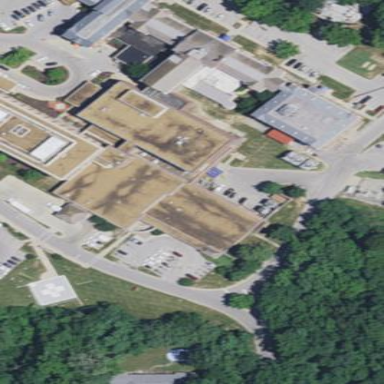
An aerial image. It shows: Hospital building.